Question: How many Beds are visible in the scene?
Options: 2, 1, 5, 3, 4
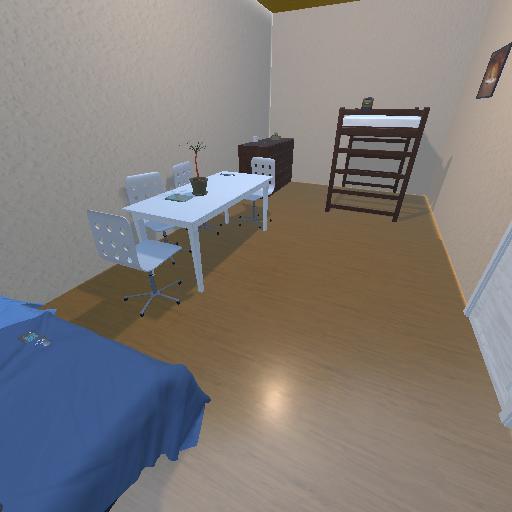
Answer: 2